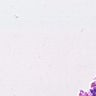
Metastatic tissue present: no